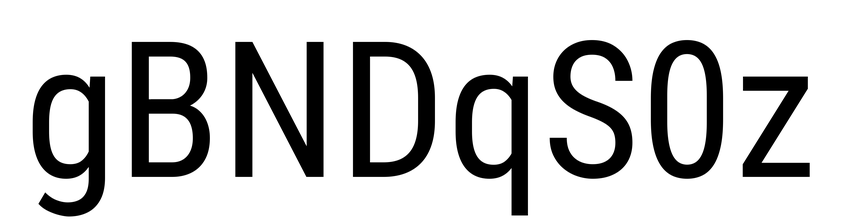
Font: Roboto_Condensed_Regular